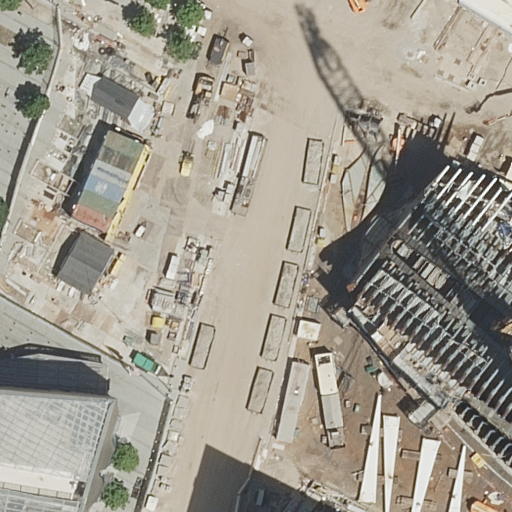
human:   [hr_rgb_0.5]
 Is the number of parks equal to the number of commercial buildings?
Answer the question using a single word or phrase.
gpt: no

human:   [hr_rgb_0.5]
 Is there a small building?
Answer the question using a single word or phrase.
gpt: no

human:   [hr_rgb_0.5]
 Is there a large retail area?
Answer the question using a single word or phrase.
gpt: no

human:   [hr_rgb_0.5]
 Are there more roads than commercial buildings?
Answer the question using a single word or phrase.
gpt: yes

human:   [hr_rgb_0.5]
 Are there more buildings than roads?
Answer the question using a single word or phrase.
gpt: no

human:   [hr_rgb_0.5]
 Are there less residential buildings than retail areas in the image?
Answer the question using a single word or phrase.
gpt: yes

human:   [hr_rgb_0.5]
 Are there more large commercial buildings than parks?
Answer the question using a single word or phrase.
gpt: no

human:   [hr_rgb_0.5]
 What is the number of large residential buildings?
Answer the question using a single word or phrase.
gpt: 0

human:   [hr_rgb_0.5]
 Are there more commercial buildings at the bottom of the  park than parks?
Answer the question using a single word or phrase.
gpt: no

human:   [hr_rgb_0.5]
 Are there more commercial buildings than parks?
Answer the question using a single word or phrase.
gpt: no

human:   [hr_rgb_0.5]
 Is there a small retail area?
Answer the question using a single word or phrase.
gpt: yes

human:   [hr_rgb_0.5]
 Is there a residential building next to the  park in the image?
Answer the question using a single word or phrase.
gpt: no

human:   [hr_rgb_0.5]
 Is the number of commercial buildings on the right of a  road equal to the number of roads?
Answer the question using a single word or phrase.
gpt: no

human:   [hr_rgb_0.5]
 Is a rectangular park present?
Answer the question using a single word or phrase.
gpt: yes

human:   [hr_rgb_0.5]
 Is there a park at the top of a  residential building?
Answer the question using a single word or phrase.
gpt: no

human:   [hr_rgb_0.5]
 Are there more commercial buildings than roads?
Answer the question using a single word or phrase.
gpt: no

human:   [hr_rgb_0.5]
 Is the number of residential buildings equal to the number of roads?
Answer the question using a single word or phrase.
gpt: no

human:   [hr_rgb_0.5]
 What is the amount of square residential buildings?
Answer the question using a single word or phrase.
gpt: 0

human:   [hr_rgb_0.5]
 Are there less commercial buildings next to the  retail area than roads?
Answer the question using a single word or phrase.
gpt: yes

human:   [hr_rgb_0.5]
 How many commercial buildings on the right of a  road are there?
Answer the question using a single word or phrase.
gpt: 0

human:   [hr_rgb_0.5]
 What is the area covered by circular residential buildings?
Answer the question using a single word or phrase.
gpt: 0m2

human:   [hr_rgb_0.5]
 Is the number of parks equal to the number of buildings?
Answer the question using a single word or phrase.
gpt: no

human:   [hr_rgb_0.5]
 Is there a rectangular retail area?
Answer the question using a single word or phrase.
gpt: yes

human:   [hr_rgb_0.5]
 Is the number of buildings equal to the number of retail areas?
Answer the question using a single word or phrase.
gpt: no

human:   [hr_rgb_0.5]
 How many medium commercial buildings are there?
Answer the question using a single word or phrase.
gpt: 0

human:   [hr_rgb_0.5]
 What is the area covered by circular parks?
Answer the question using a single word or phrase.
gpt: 0m2

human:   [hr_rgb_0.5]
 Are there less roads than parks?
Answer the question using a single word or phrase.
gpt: no

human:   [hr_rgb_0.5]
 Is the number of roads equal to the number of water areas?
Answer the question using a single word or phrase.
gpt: no

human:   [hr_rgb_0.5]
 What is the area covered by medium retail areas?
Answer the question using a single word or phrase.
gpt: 0m2

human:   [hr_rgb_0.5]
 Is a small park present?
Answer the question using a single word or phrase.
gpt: no

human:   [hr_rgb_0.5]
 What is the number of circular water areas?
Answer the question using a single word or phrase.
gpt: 0

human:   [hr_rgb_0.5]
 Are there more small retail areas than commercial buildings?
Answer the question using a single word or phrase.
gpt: yes

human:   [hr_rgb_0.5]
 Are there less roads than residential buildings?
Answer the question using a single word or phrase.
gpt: no

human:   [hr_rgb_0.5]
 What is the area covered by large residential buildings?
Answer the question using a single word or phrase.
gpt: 0m2

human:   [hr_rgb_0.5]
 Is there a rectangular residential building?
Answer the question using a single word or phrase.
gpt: no

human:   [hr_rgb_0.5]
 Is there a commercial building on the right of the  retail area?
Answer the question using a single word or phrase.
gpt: no